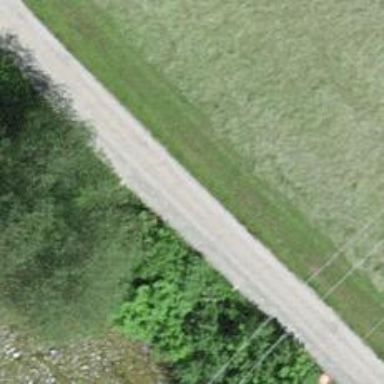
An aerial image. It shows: Track with fine gravel surface. The track type is grade1.